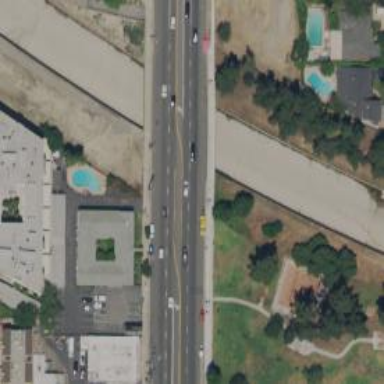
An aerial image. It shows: Footway bridge.